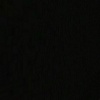
Label: space